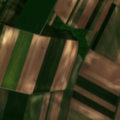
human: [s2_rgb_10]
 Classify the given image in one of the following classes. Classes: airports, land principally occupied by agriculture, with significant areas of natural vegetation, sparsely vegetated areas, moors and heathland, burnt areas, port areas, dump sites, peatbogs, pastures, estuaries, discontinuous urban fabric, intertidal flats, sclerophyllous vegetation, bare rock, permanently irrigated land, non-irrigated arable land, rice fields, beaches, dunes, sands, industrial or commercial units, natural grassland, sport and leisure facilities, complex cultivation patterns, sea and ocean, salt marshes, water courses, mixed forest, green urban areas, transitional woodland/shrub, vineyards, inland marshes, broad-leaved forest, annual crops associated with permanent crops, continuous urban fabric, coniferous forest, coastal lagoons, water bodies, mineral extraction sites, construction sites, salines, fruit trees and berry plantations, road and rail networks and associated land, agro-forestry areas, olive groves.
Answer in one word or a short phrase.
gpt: non-irrigated arable land, vineyards